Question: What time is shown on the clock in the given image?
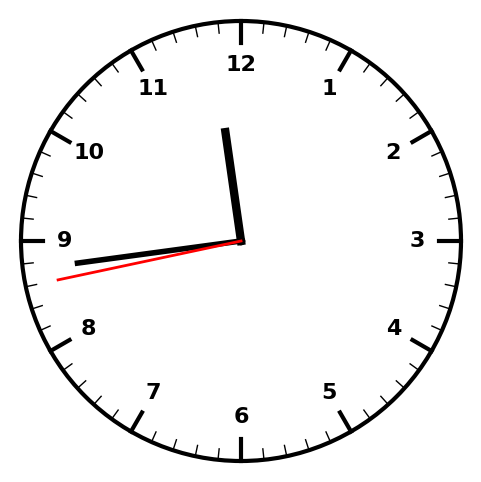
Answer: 11:43:43